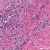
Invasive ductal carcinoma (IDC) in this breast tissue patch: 0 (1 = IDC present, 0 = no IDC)